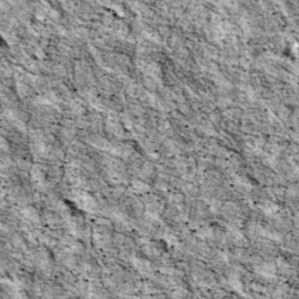
Label: non_frost